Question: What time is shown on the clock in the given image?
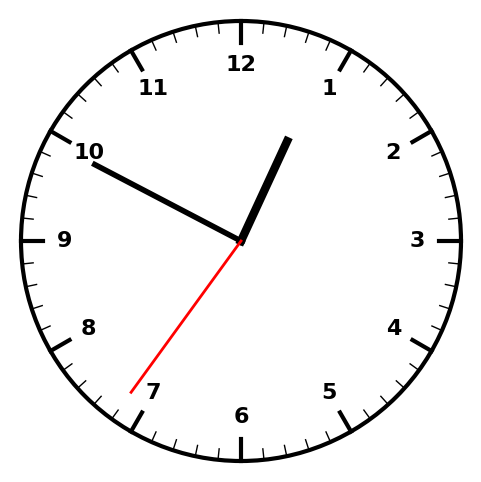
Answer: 12:49:36